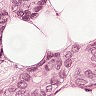
Metastatic tissue present: yes